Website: apple
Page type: billing-address
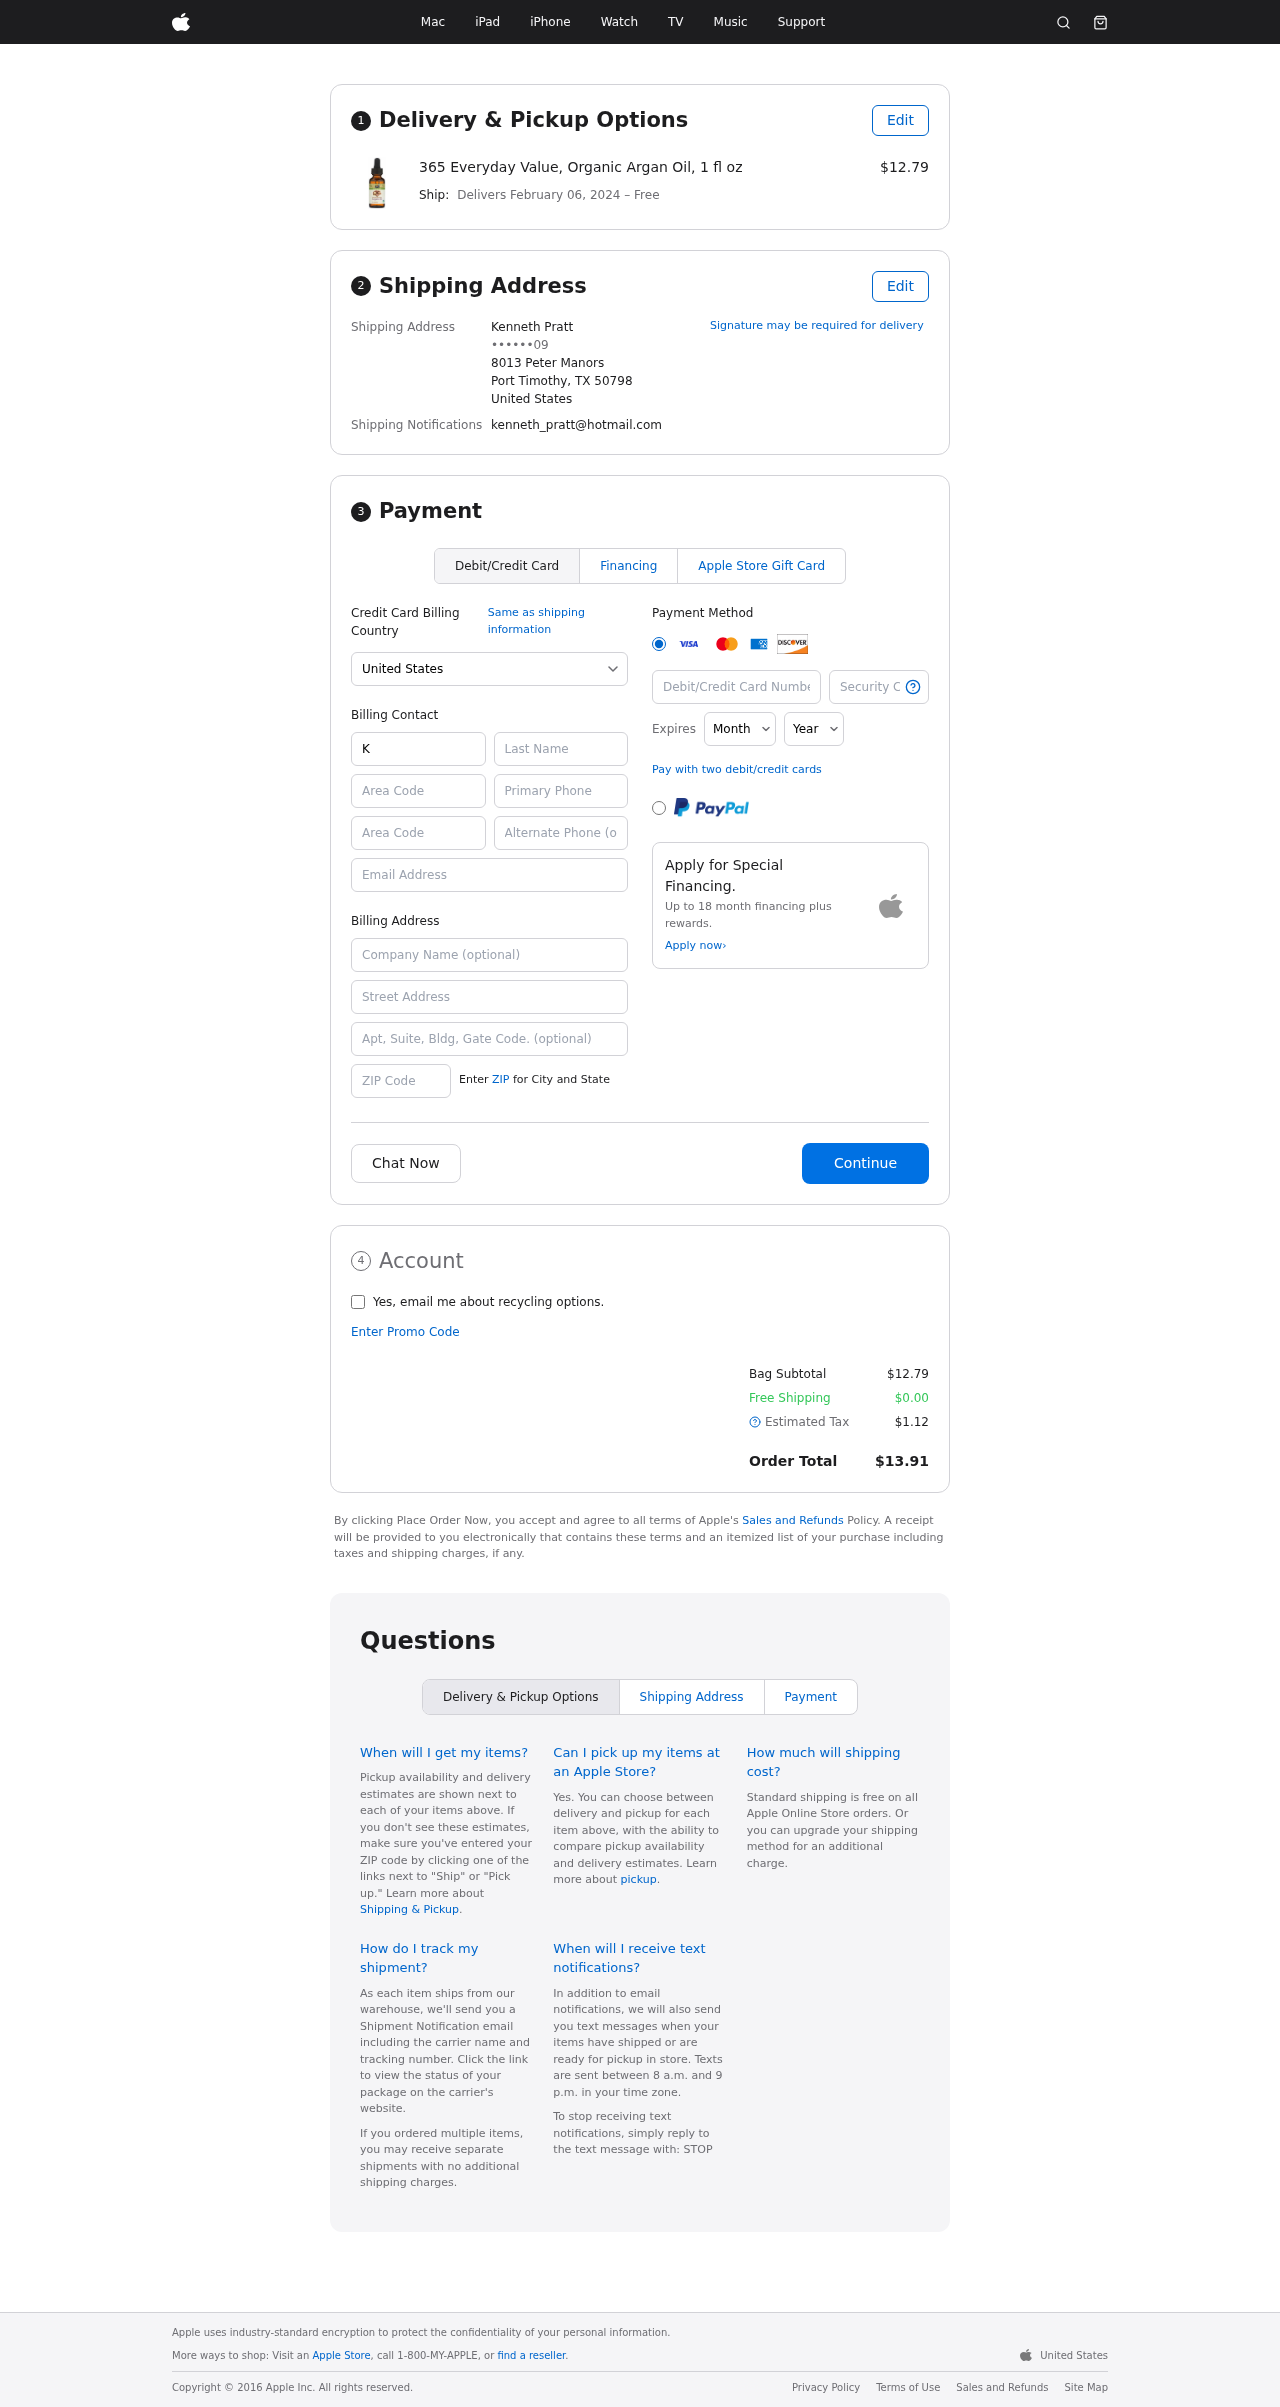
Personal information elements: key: PII_CARD_CVV
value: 8476
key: PII_CARD_EXPIRY_MONTH
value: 12
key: PII_CARD_EXPIRY_YEAR
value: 30
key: PII_CARD_NUMBER
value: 3445 7118 6251 521
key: PII_CITY_STATE_ZIP
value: Port Timothy, TX 50798
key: PII_COUNTRY
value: United States
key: PII_EMAIL
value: kenneth_pratt@hotmail.com
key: PII_FULLNAME
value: Kenneth Pratt
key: PII_STREET
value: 8013 Peter Manors
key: PII_PHONE_MASKED
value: ••••••09
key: PII_BILLING_FIRSTNAME
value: Kenneth
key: PII_BILLING_LASTNAME
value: Pratt
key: PII_BILLING_PHONE_AREA
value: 750
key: PII_BILLING_PHONE
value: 7502914209
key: PII_BILLING_EMAIL
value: kenneth_pratt@hotmail.com
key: PII_BILLING_STREET
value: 8013 Peter Manors
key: PII_BILLING_POSTCODE
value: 50798
Product elements: key: PRODUCT1_NAME
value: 365 Everyday Value, Organic Argan Oil, 1 fl oz
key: PRODUCT1_PRICE
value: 12.79
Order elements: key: ORDER_DELIVERY_DATE
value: February 06, 2024
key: ORDER_SUBTOTAL
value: $12.79
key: ORDER_SHIPPING_COST
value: $0.00
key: ORDER_TAX
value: $1.12
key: ORDER_TOTAL
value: $13.91